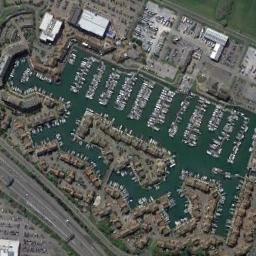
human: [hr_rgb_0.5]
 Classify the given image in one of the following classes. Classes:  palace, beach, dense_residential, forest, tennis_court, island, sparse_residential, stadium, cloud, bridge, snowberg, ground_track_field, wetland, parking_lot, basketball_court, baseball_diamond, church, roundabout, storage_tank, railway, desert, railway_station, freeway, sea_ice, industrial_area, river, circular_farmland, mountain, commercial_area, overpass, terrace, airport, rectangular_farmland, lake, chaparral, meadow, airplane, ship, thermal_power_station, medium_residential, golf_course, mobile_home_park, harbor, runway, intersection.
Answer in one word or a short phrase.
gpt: harbor